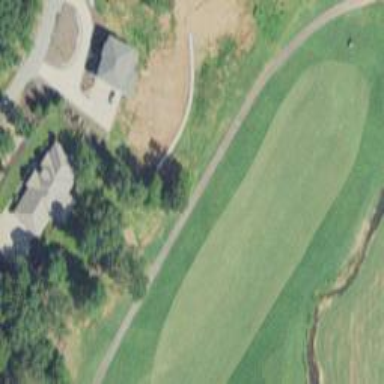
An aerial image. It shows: Path for both road and golf.